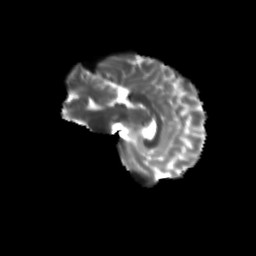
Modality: T2w
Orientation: sagittal
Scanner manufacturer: siemens
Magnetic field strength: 3 T
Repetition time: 9.2 s
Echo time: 0.084 s